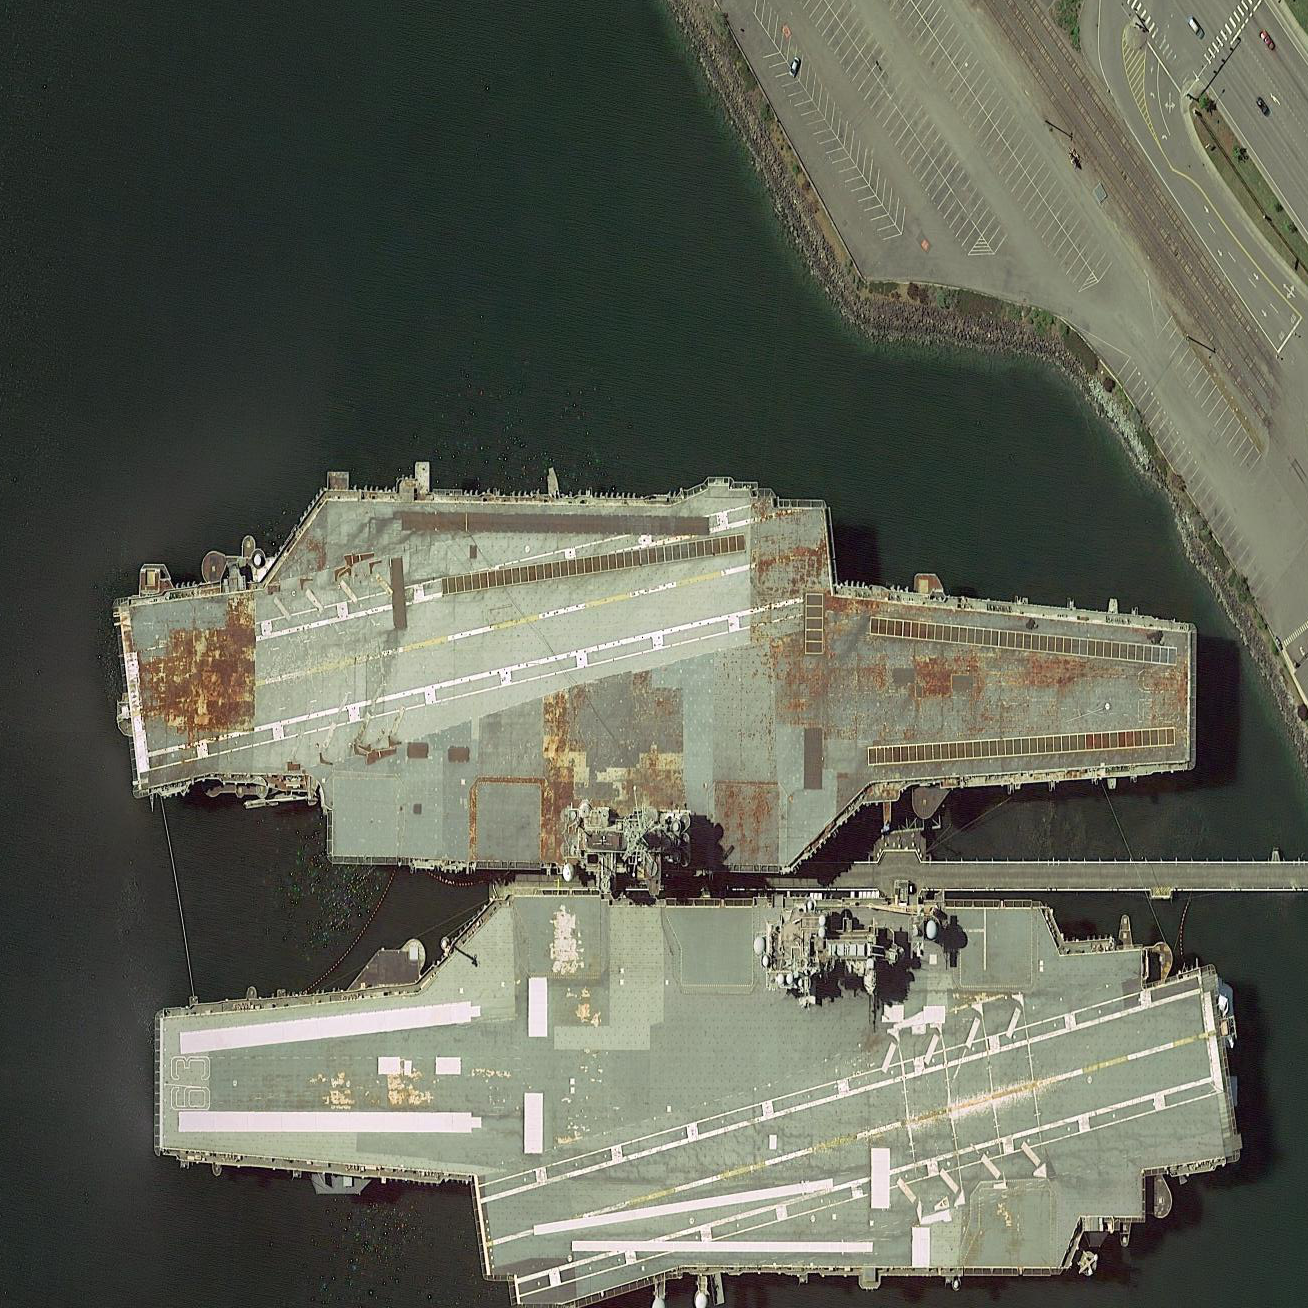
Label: aircraft_carrier